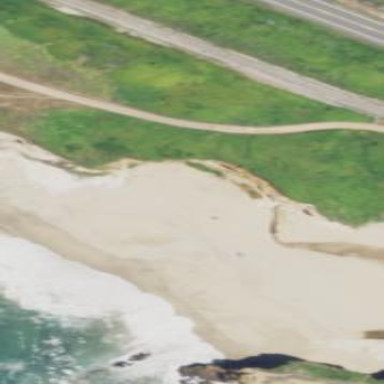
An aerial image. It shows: Beautiful beach with natural surroundings.